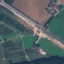
Label: Highway